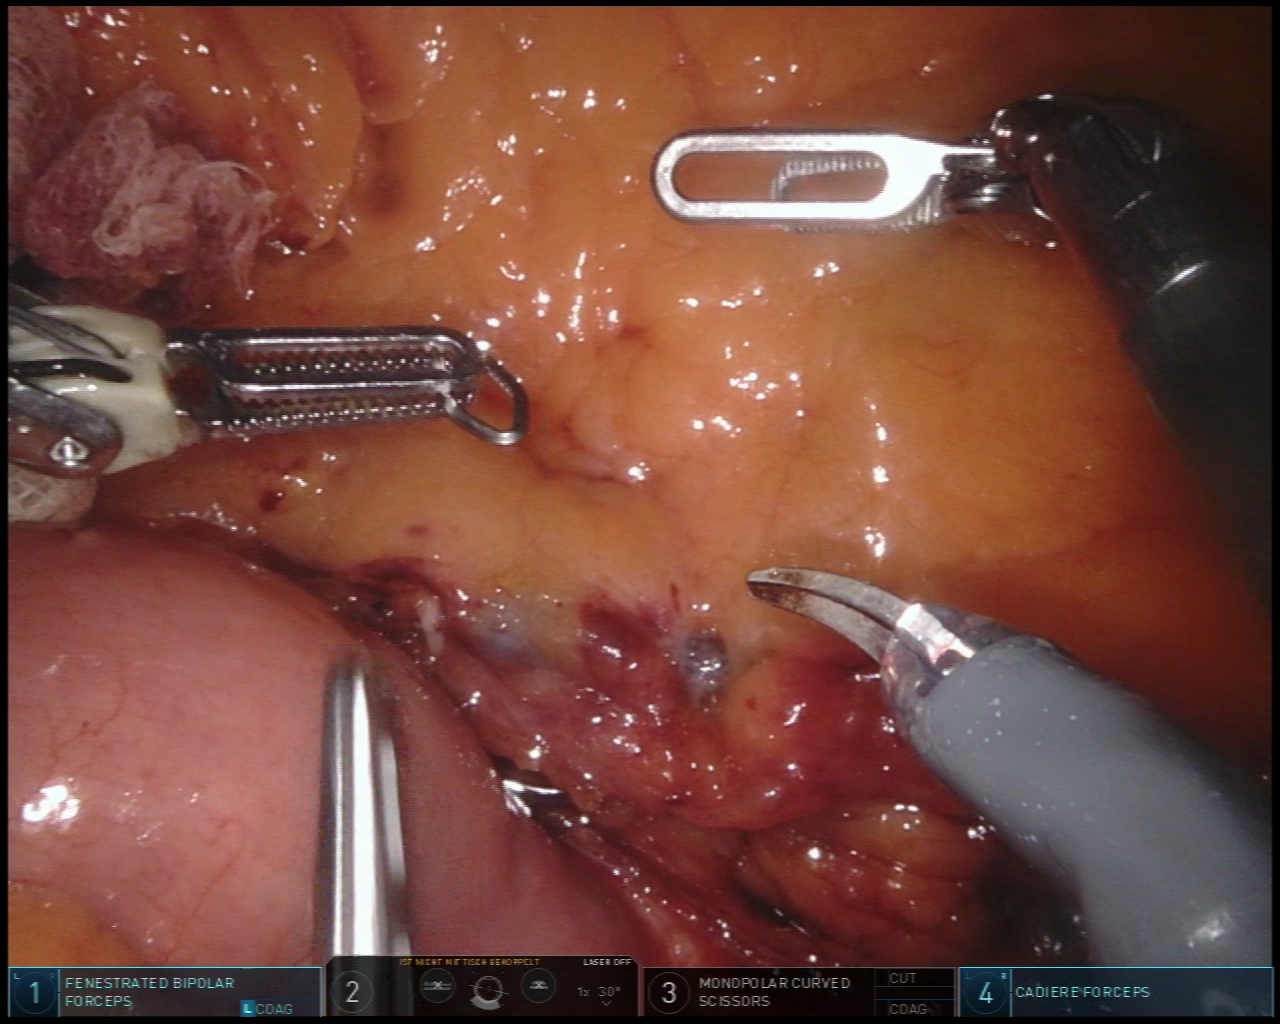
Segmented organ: intestinal_veins
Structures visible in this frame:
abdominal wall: no
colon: no
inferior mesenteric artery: no
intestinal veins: yes
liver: no
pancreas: no
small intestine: yes
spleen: no
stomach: no
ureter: no
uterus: no
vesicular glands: no